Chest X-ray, PA view. Patient: 73 years old, sex M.
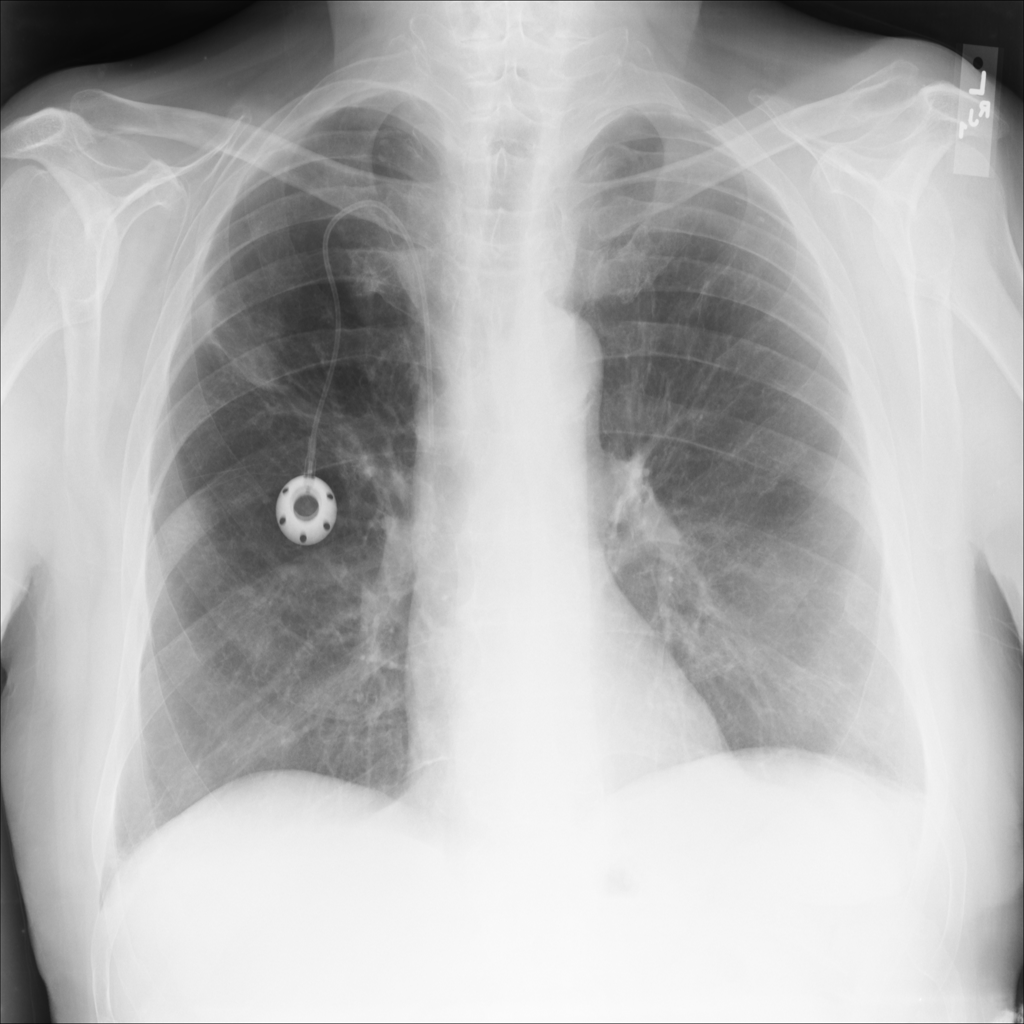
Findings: Consolidation, Effusion